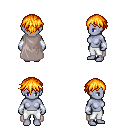
a pixel art fantasy rpg character, female body template, dark elf, purple skin, gray cape, white pants, light blonde short bangs hairstyle, white cloth bracers, four views (front, back, left, right), 2x2 character sprite sheet, small pixel art, hard edges, no anti-aliasing